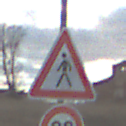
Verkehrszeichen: FussgaengerRechts
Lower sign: Geschwindigkeit80
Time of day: SunriseSunset
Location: Outdoor (RoadRail)
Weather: PartlyCloudy
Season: NotSpecified
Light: Natural